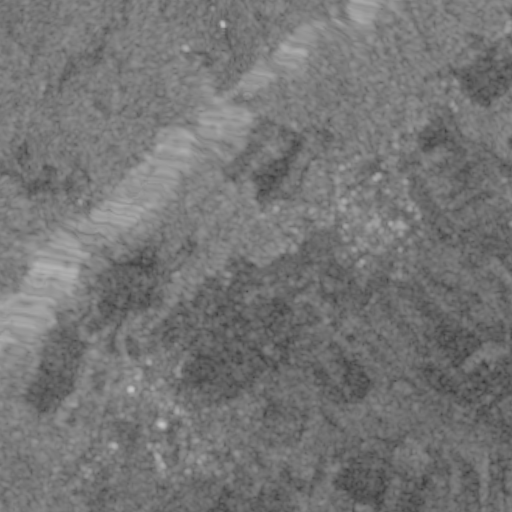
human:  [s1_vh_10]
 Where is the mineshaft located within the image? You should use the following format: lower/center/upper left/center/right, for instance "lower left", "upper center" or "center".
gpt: The mineshaft is located in the upper center of the image.
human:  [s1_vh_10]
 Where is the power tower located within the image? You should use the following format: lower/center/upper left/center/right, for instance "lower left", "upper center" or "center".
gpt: The power tower is located in the upper center of the image.
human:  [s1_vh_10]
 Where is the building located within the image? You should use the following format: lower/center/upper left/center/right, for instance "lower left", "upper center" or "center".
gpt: There is no building in the image.

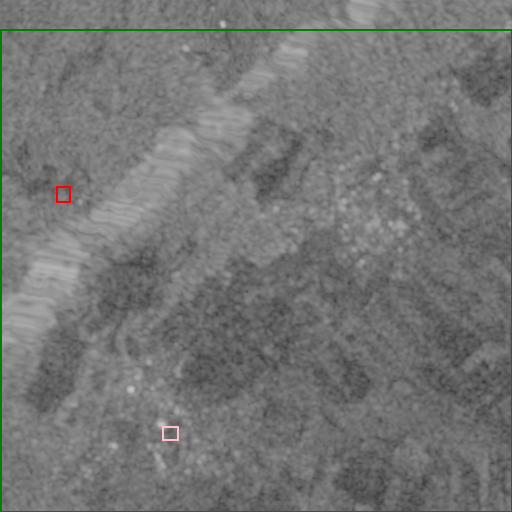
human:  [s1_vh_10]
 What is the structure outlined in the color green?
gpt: The structure outlined in green is a crop field.
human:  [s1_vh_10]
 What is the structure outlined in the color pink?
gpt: The structure outlined in pink is a park.
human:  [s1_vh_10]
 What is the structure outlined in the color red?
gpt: The structure outlined in red is a parking lot.
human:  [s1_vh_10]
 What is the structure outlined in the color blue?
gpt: There is no blue outline.